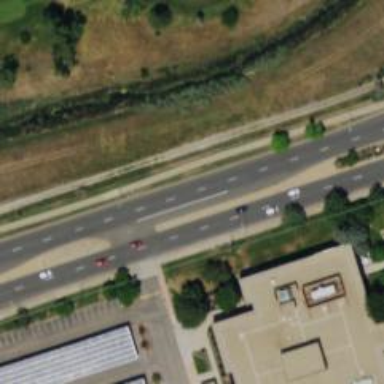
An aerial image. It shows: Primary link road with asphalt surface.